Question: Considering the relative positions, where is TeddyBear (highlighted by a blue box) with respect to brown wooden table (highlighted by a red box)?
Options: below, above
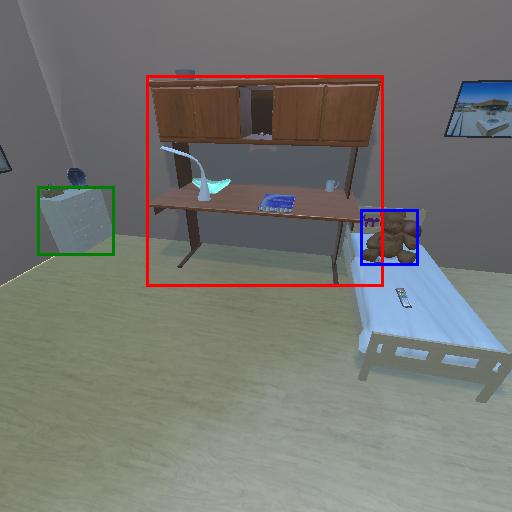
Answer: below